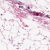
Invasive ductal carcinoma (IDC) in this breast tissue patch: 0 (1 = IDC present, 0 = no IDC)